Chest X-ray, PA view. Patient: 38 years old, sex M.
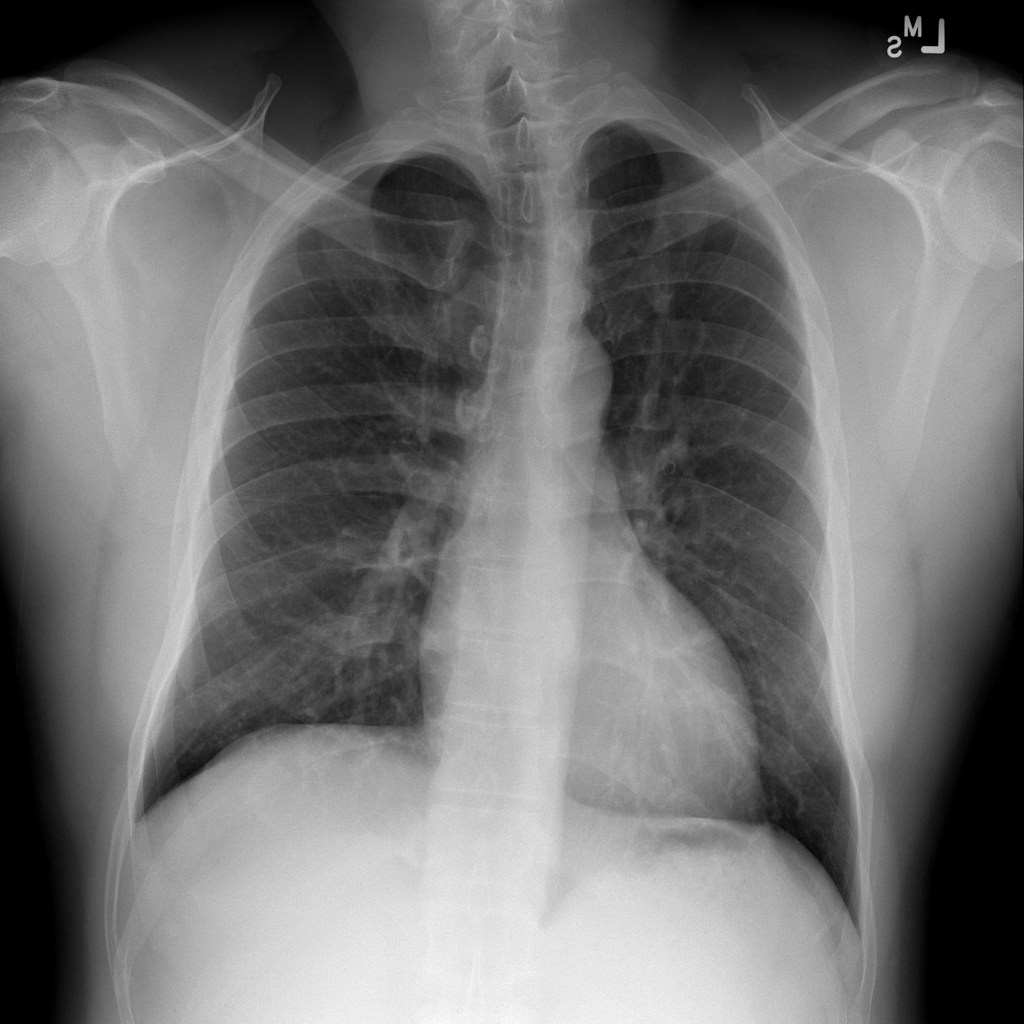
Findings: No Finding